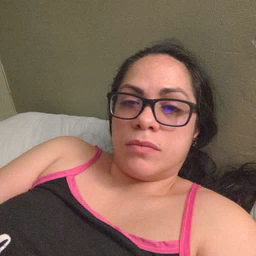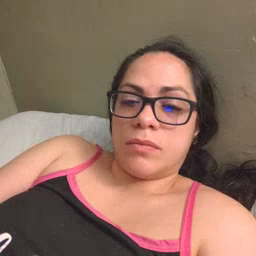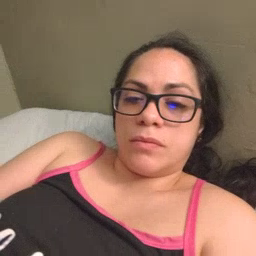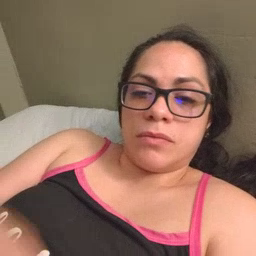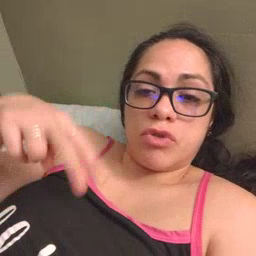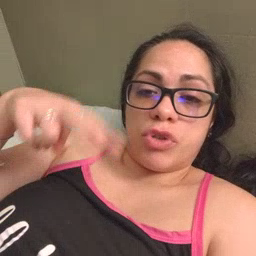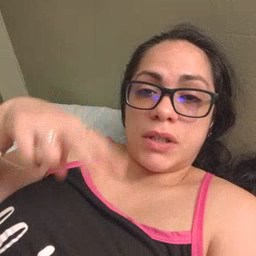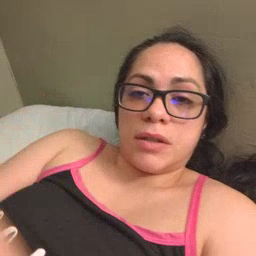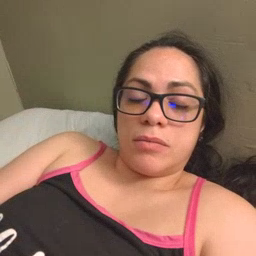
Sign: read